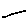
Label: line